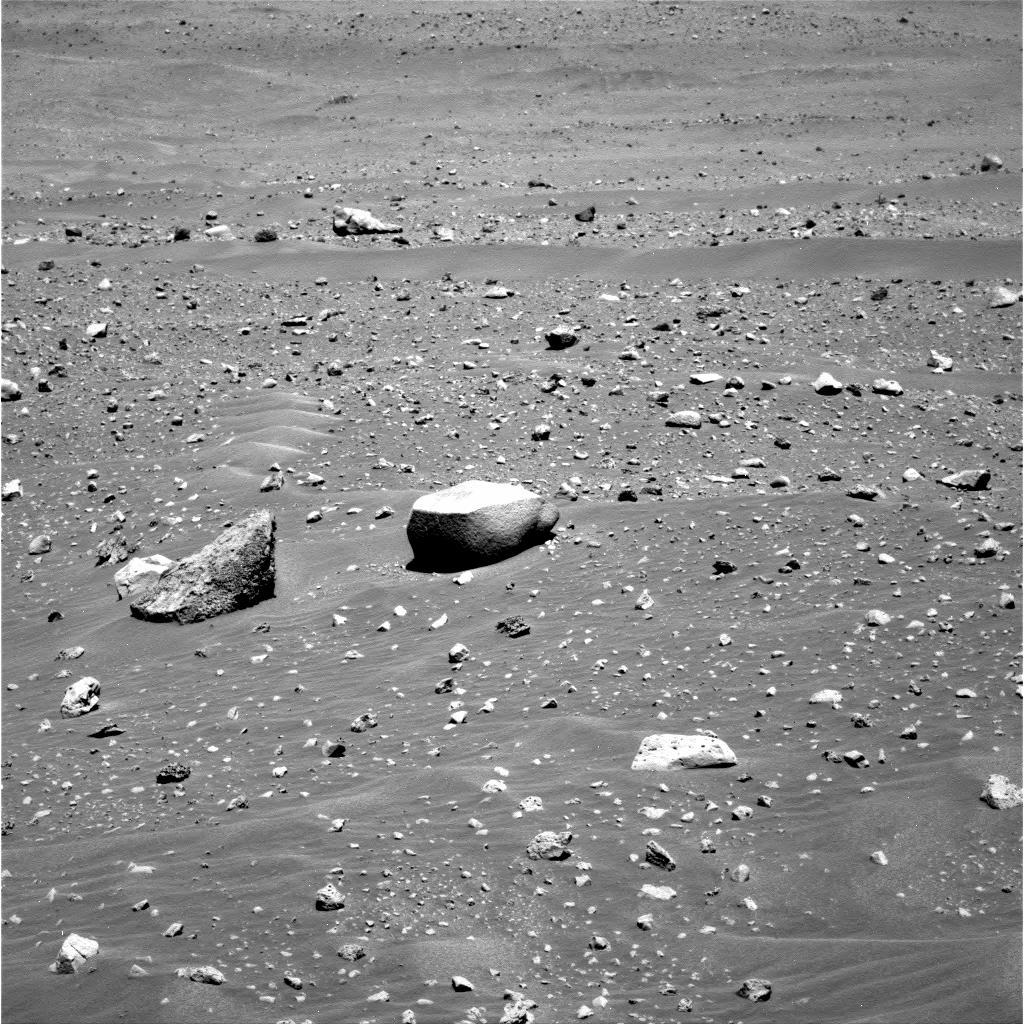
Terrain classes present: Gravel / Sand / Soil, Rock, Shadow